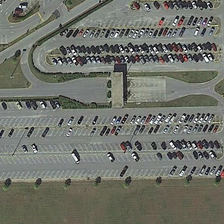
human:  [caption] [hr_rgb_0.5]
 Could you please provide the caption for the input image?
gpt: there lie some parking lots on the grassy ground .

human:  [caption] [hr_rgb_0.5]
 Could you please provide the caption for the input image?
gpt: this parking lot is separated into several parts where plenty of cars park .

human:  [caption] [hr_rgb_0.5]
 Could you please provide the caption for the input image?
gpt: there lie some parking lots on the grassy ground .

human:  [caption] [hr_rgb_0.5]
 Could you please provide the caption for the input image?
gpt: the parking lots contains many black and white cars .

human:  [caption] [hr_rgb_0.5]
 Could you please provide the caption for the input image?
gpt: many cars are parked orderly in a parking lot .